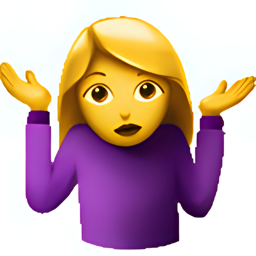
Name: woman shrugging
Emoji: 🤷‍♀️
Group: People & Body
Sub-group: person-gesture